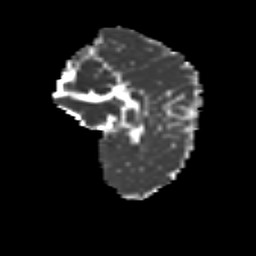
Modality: MD
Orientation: sagittal
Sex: female
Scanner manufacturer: siemens
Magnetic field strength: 3 T
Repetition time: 5 s
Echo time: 0.071 s